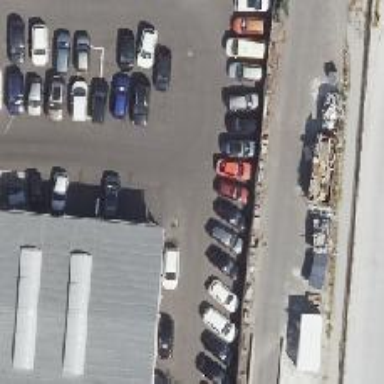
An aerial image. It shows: Asphalt parking aisle designated as service road.